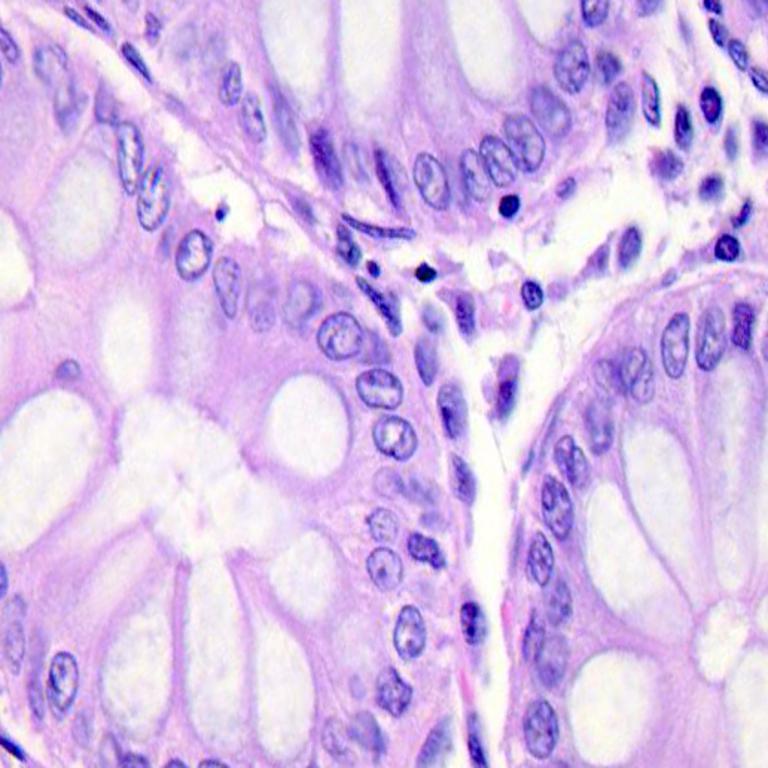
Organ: colon
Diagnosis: benign